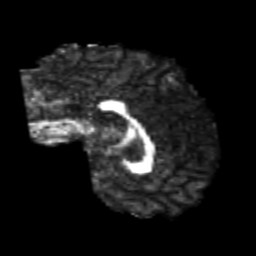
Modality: FA
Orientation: sagittal
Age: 23
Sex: male
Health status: healthy
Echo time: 0.074 s